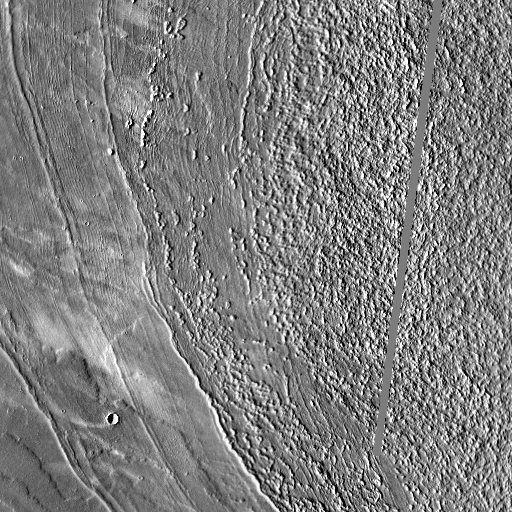
Crater classes present: Background, Other